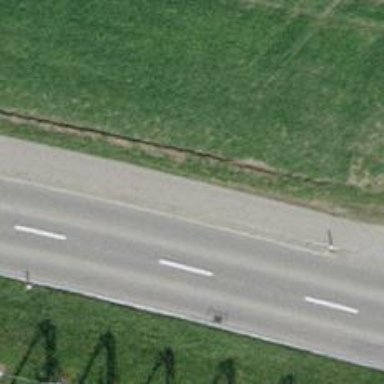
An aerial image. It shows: Cycleway.